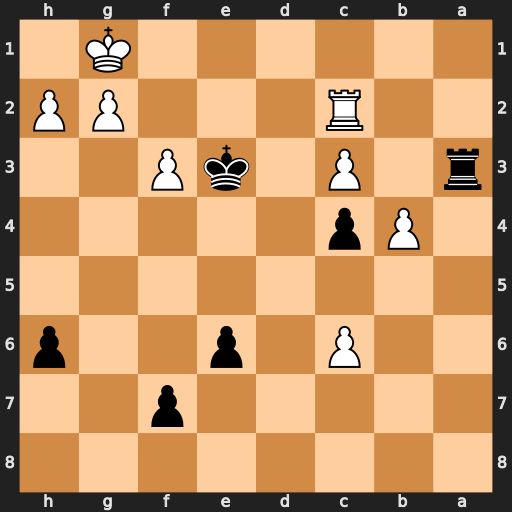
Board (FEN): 8/5p2/2P1p2p/8/1Pp5/r1P1kP2/2R3PP/6K1
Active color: b
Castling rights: -
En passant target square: -
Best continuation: Ra1+ Rc1 Rxc1#